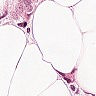
Metastatic tissue present: yes